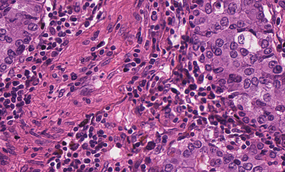
Tumor epithelial tissue: yes
Tumor-associated stroma tissue: yes
Normal tissue: no